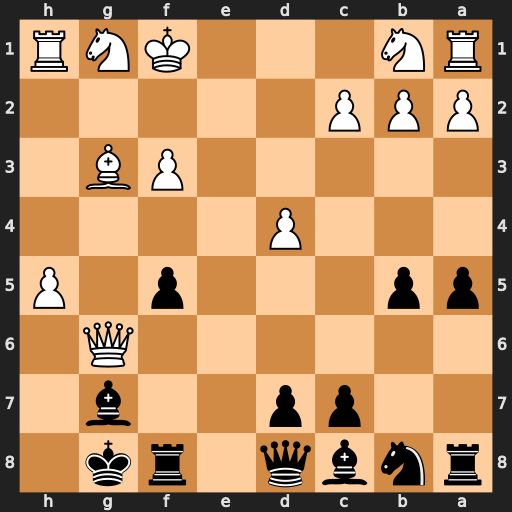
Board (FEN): rnbq1rk1/2pp2b1/6Q1/pp3p1P/3P4/5PB1/PPP5/RN3KNR
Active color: b
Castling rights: -
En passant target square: -
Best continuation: Ra6 Bh4 Rxg6